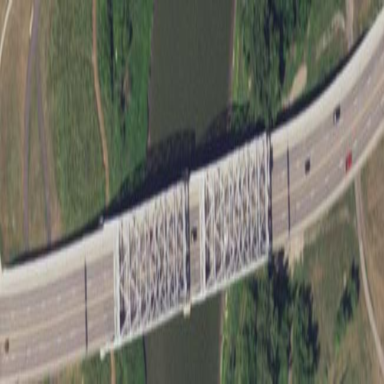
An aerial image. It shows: Man-made bridge.